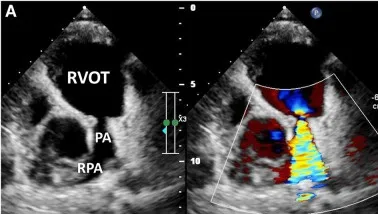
Transthoracic echocardiogram (TTE) pre-operation revealing the presence of severe pulmonary stenosis with the contracture of the pulmonary annulus and valves but with no sign of RVOT stenosis.
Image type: radiology (ultrasound)